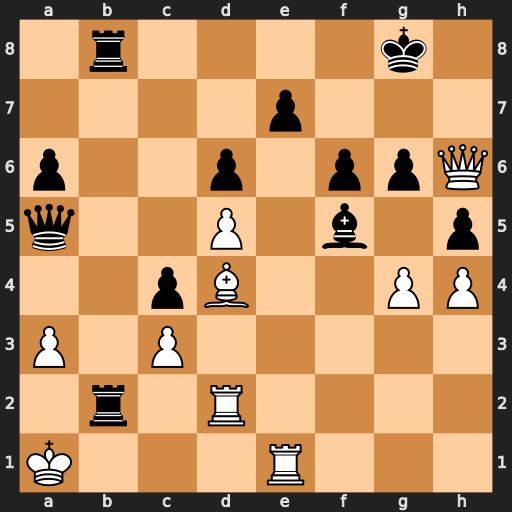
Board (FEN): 1r4k1/4p3/p2p1ppQ/q2P1b1p/2pB2PP/P1P5/1r1R4/K3R3
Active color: w
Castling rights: -
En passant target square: -
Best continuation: Rxb2 Rxb2 Kxb2 Qb5+ Ka1